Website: lowes
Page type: customer-info-address
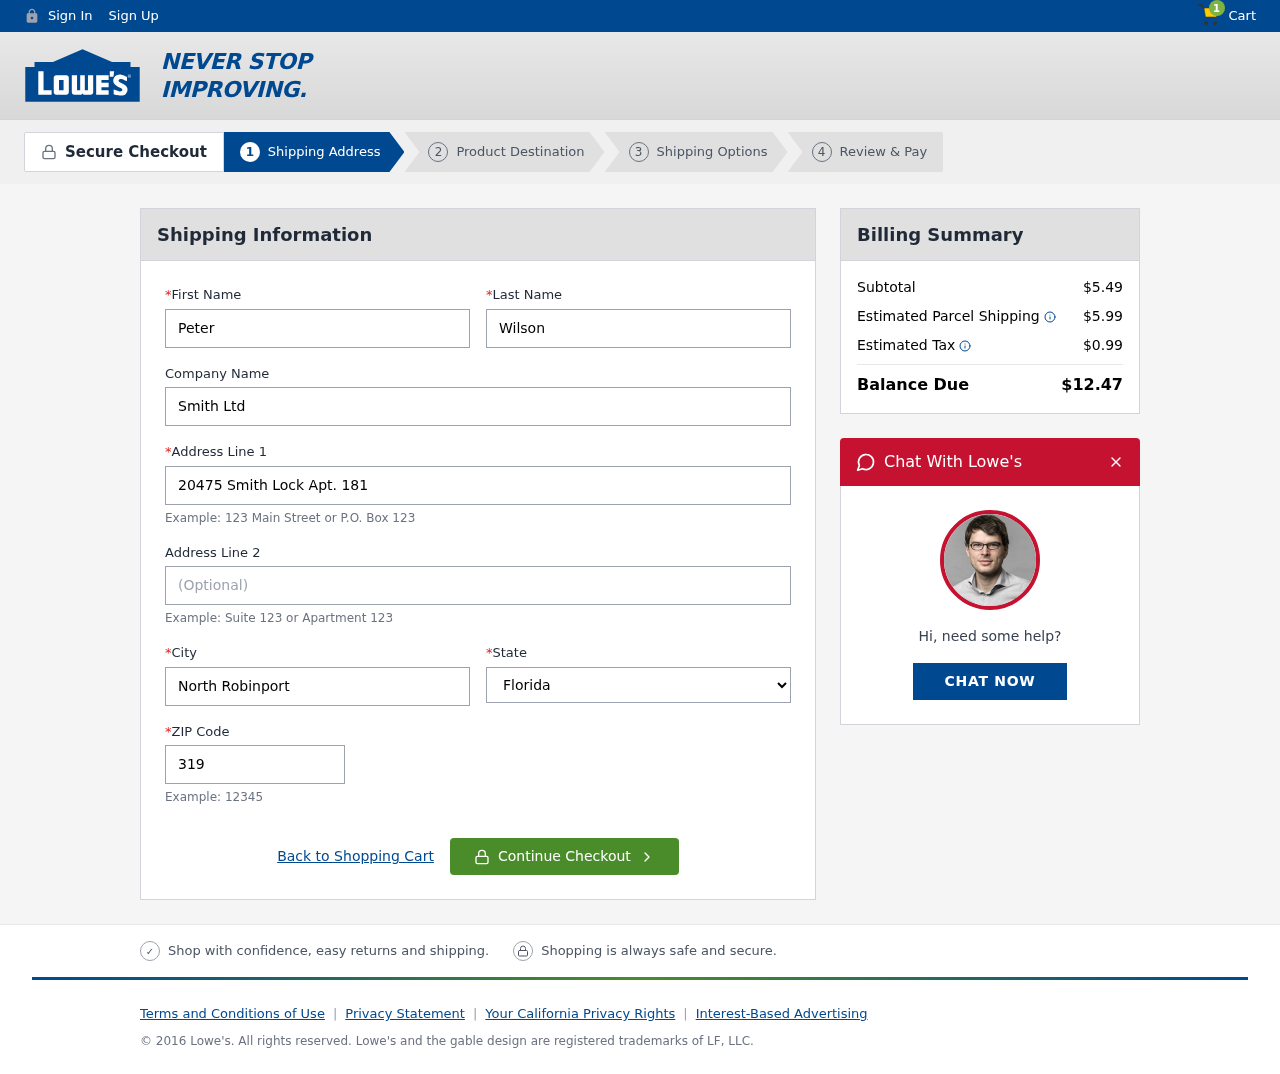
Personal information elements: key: PII_CITY
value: North Robinport
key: PII_COMPANY
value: Smith Ltd
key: PII_FIRSTNAME
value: Peter
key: PII_LASTNAME
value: Wilson
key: PII_POSTCODE
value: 31976
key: PII_STATE
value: Florida
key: PII_STREET
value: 20475 Smith Lock Apt. 181
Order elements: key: ORDER_NUM_ITEMS
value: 1
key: ORDER_SUBTOTAL
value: $5.49
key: ORDER_SHIPPING_COST
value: $5.99
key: ORDER_TAX
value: $0.99
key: ORDER_TOTAL
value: $12.47